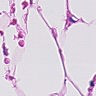
Metastatic tissue present: no